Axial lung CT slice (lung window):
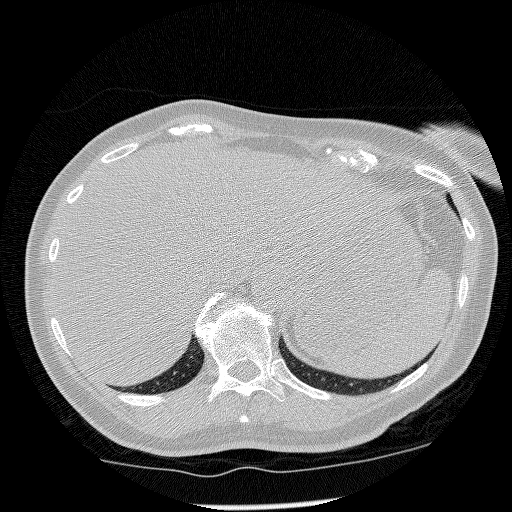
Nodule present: no